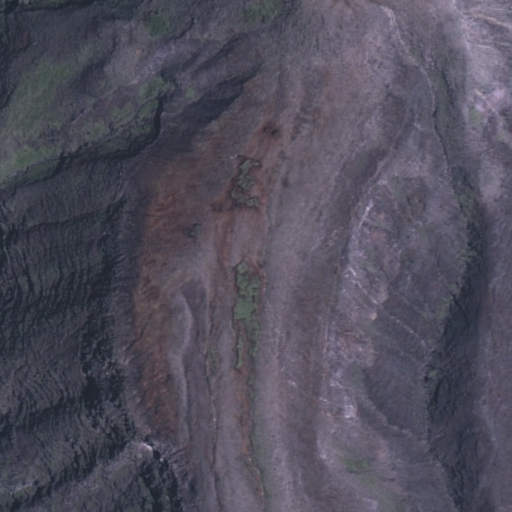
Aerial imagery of ridge(s) in Hawaii named Kaapahu Ridge containing only unknown